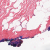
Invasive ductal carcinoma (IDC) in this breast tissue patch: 0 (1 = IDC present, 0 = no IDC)